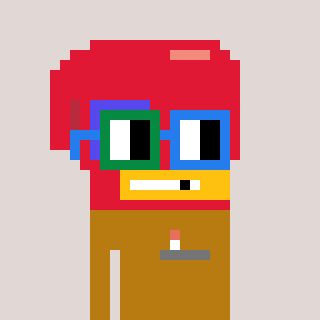
a pixel art character with square green and blue glasses, a boxing glove-shaped head and a gold-colored body on a warm background